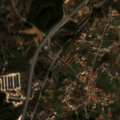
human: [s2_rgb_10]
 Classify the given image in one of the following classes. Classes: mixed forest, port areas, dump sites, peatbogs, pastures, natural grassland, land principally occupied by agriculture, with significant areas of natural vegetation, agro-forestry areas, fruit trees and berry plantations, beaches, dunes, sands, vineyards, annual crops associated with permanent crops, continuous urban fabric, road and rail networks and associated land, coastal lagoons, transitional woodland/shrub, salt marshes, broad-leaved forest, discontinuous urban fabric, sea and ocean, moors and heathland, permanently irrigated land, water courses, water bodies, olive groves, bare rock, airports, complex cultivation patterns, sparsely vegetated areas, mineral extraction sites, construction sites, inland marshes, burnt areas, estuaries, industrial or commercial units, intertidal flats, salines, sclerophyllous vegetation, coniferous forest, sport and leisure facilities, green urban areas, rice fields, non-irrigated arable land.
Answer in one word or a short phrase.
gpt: industrial or commercial units, non-irrigated arable land, complex cultivation patterns, broad-leaved forest, mixed forest, transitional woodland/shrub